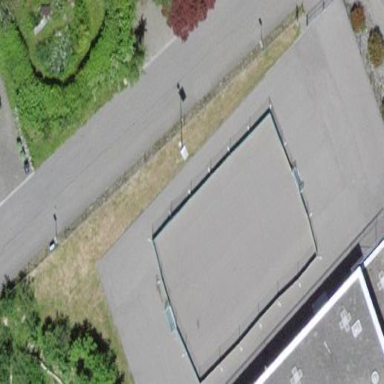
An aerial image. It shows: Asphalt basketball court on pitch.